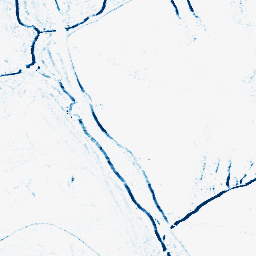
Category: morphological
Decomposition family: morphological_rect
Decomposition parameters: operation: closing
width: 5
height: 3
Upsampling method: bicubic_3x
Upsampling parameters: scale: 3
Upsampling scale: 3